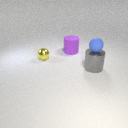
large purple rubber cylinder behind large gray metal cylinder